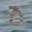
Label: 3